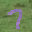
Label: 7